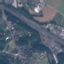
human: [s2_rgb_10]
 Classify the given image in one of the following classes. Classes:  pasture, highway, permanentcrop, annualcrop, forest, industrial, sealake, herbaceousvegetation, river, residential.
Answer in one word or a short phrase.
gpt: Highway